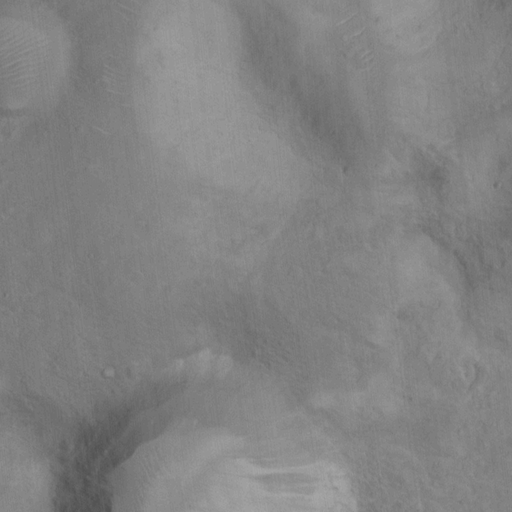
Classes present: Background, Cone